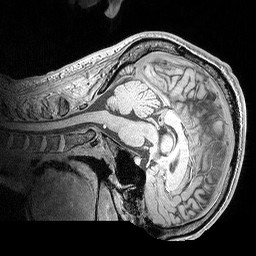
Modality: MP2RAGE
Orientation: sagittal
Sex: male
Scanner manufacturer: siemens
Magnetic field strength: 3 T
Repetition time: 5 s
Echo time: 0.00292 s